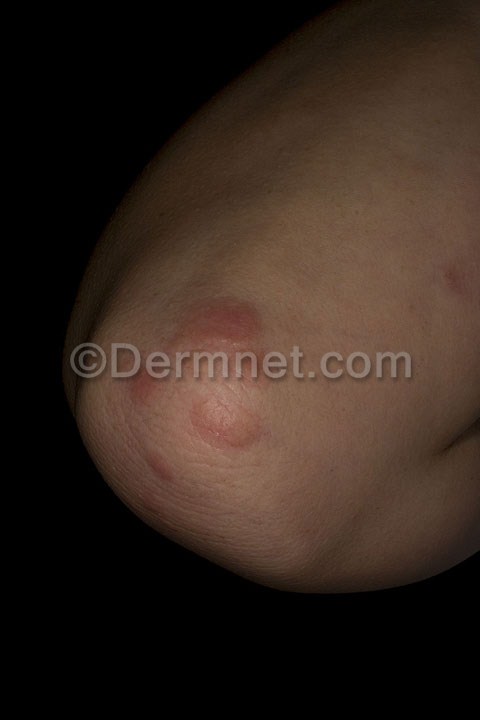
Disease: Vasculitis Photos